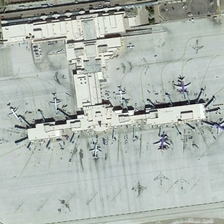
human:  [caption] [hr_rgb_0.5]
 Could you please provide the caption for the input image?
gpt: a large number of white aircraft parked in the large airport .

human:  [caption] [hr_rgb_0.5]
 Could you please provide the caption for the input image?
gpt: a large number of white aircraft parked in the large airport .

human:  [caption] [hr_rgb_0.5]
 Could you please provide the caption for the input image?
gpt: the vast land is a large airport .

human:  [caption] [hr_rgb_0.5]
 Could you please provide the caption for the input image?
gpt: the vast land is a large airport .

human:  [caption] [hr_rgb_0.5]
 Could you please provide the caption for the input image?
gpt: the vast land is a large airport .